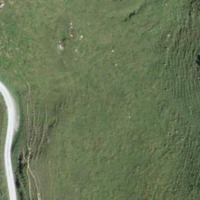
EUNIS habitat code: 23
Species observed at this site:
Campanula barbata